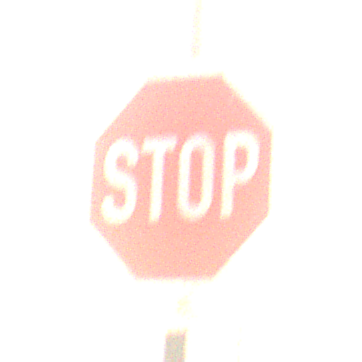
Verkehrszeichen: Stop
Zusatzzeichen unten: VerlaufVorfahrtsstrasse2
Umgebung: Outdoor, Nature
Tageszeit: SunriseSunset
Wetter: PartlyCloudy
Licht: Natural
Jahreszeit: NotSpecified
Kontrast: MediumContrast